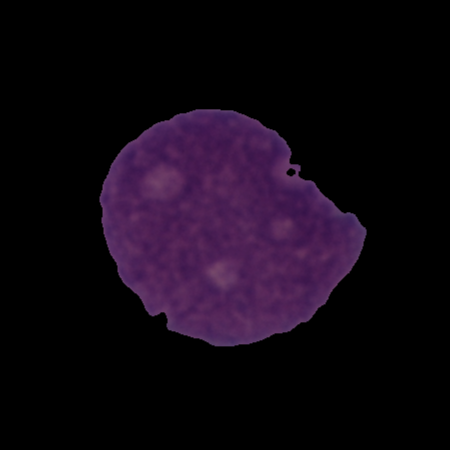
Label: cancer